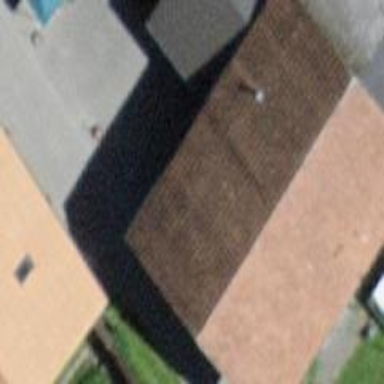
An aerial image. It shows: Rural barn.